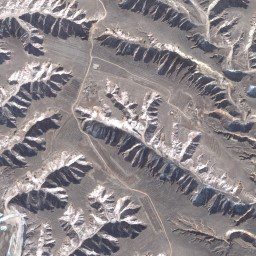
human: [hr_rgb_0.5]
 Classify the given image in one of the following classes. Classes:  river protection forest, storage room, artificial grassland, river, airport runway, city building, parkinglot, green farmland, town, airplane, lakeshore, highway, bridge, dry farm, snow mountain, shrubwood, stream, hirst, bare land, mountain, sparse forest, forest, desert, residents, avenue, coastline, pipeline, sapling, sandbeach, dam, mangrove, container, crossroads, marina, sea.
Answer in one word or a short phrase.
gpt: mountain